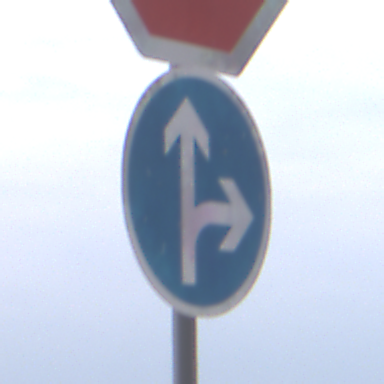
Verkehrszeichen: VorgeschriebeneFahrtrichtungGeradeausOderRechts
Zusatzzeichen oben: Stop
Umgebung: Outdoor, Nature
Tageszeit: MorningAfternoon
Wetter: Overcast
Licht: Natural
Jahreszeit: NotSpecified
Kontrast: LowContrast